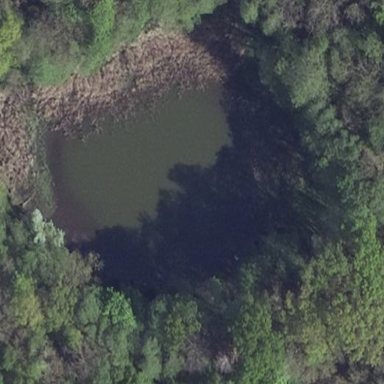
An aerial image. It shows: Peaceful pond surrounded by nature.